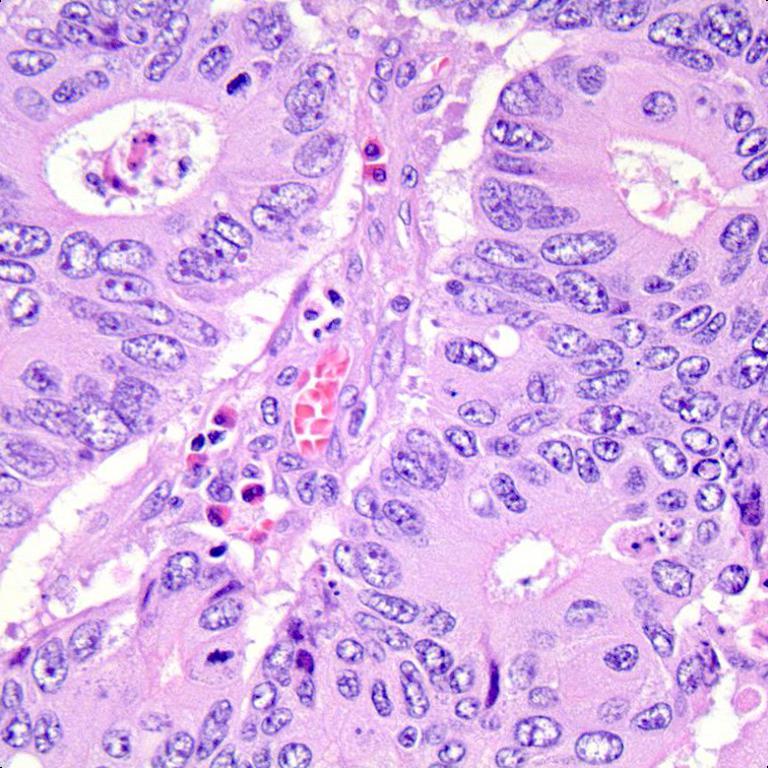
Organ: colon
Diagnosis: adenocarcinomas